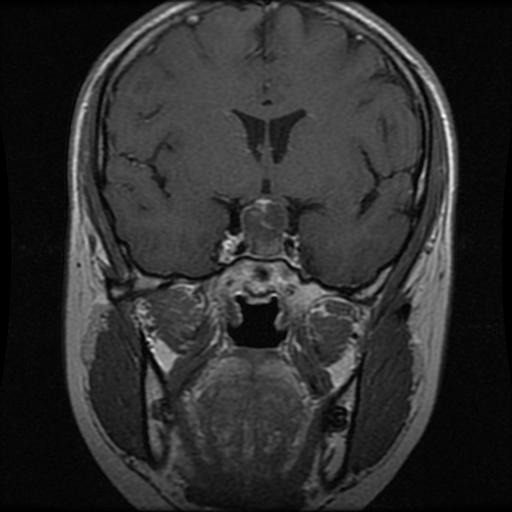
Label: pituitary